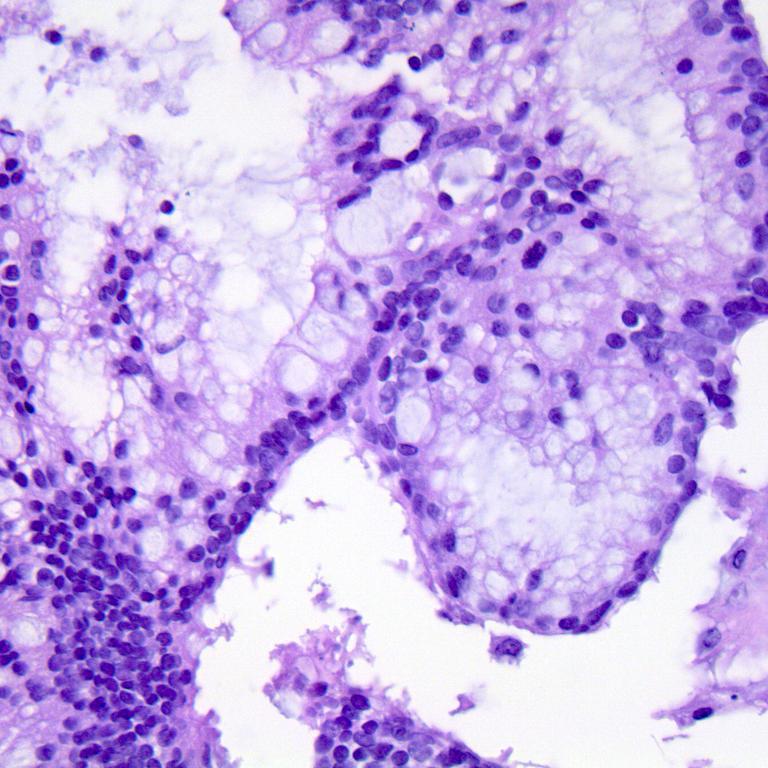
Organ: colon
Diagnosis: adenocarcinomas